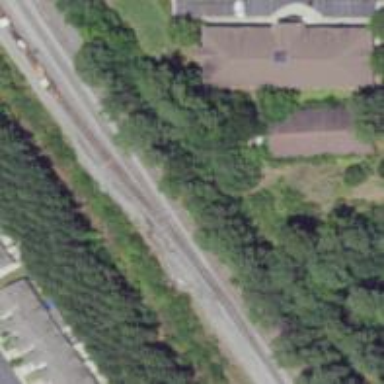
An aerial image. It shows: Disused railway.